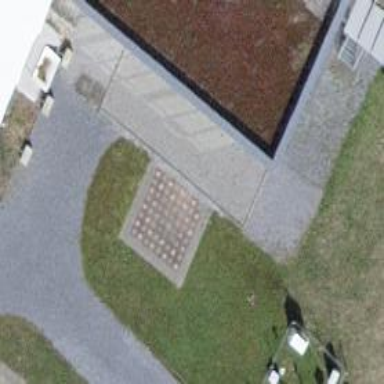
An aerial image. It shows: Pitch with paving stones surface.